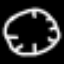
Label: clock